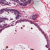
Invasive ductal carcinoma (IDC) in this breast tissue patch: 0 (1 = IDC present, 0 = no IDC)